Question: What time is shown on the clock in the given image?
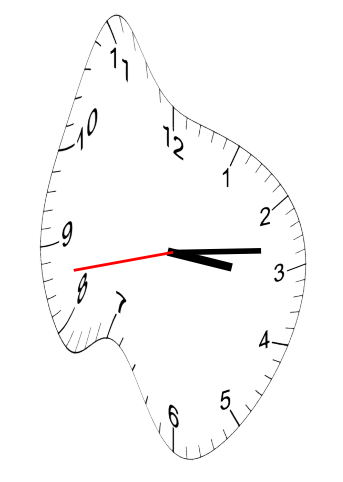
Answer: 03:13:43